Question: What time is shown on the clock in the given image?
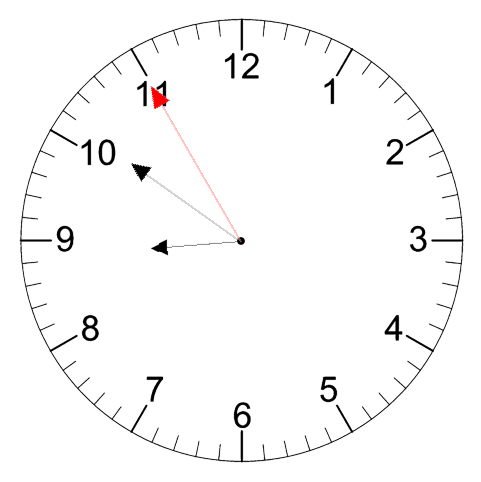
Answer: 08:50:55